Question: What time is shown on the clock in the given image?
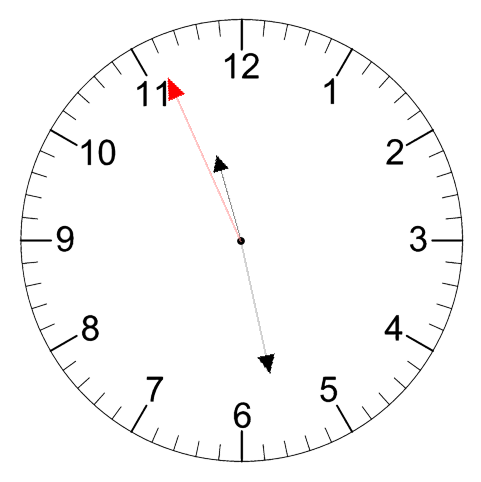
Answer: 11:27:56